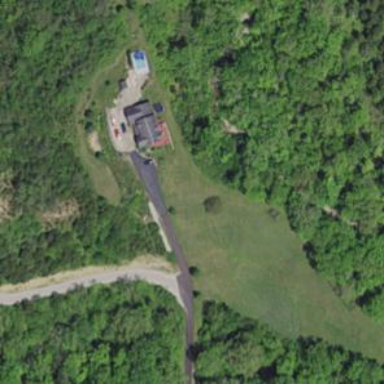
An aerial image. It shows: Driveway.